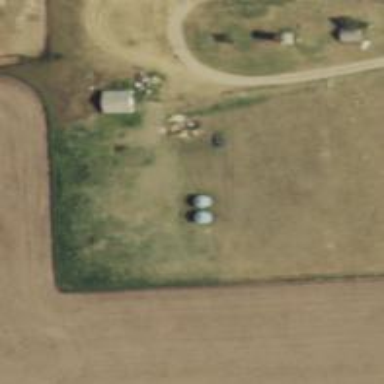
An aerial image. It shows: Silo.